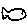
Label: fish